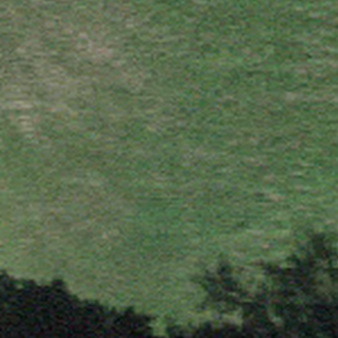
Label: other